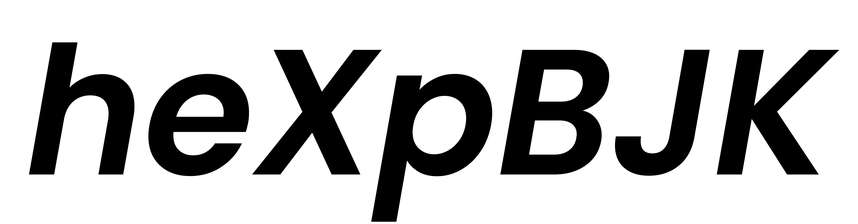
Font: Poppins-SemiBoldItalic